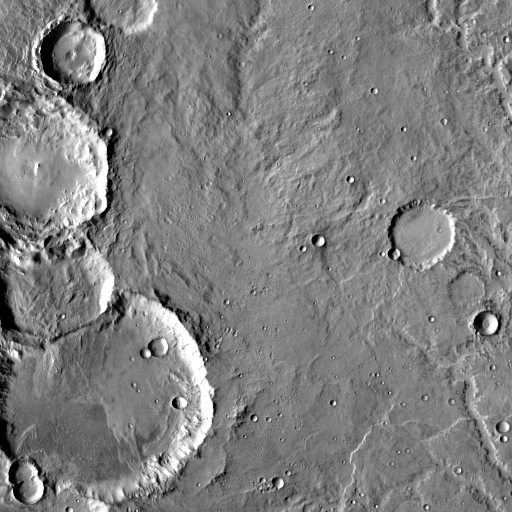
Crater classes present: Background, Other, Layered, Secondary